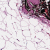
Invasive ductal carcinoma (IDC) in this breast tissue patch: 0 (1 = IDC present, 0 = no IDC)